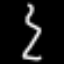
Label: squiggle